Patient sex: M
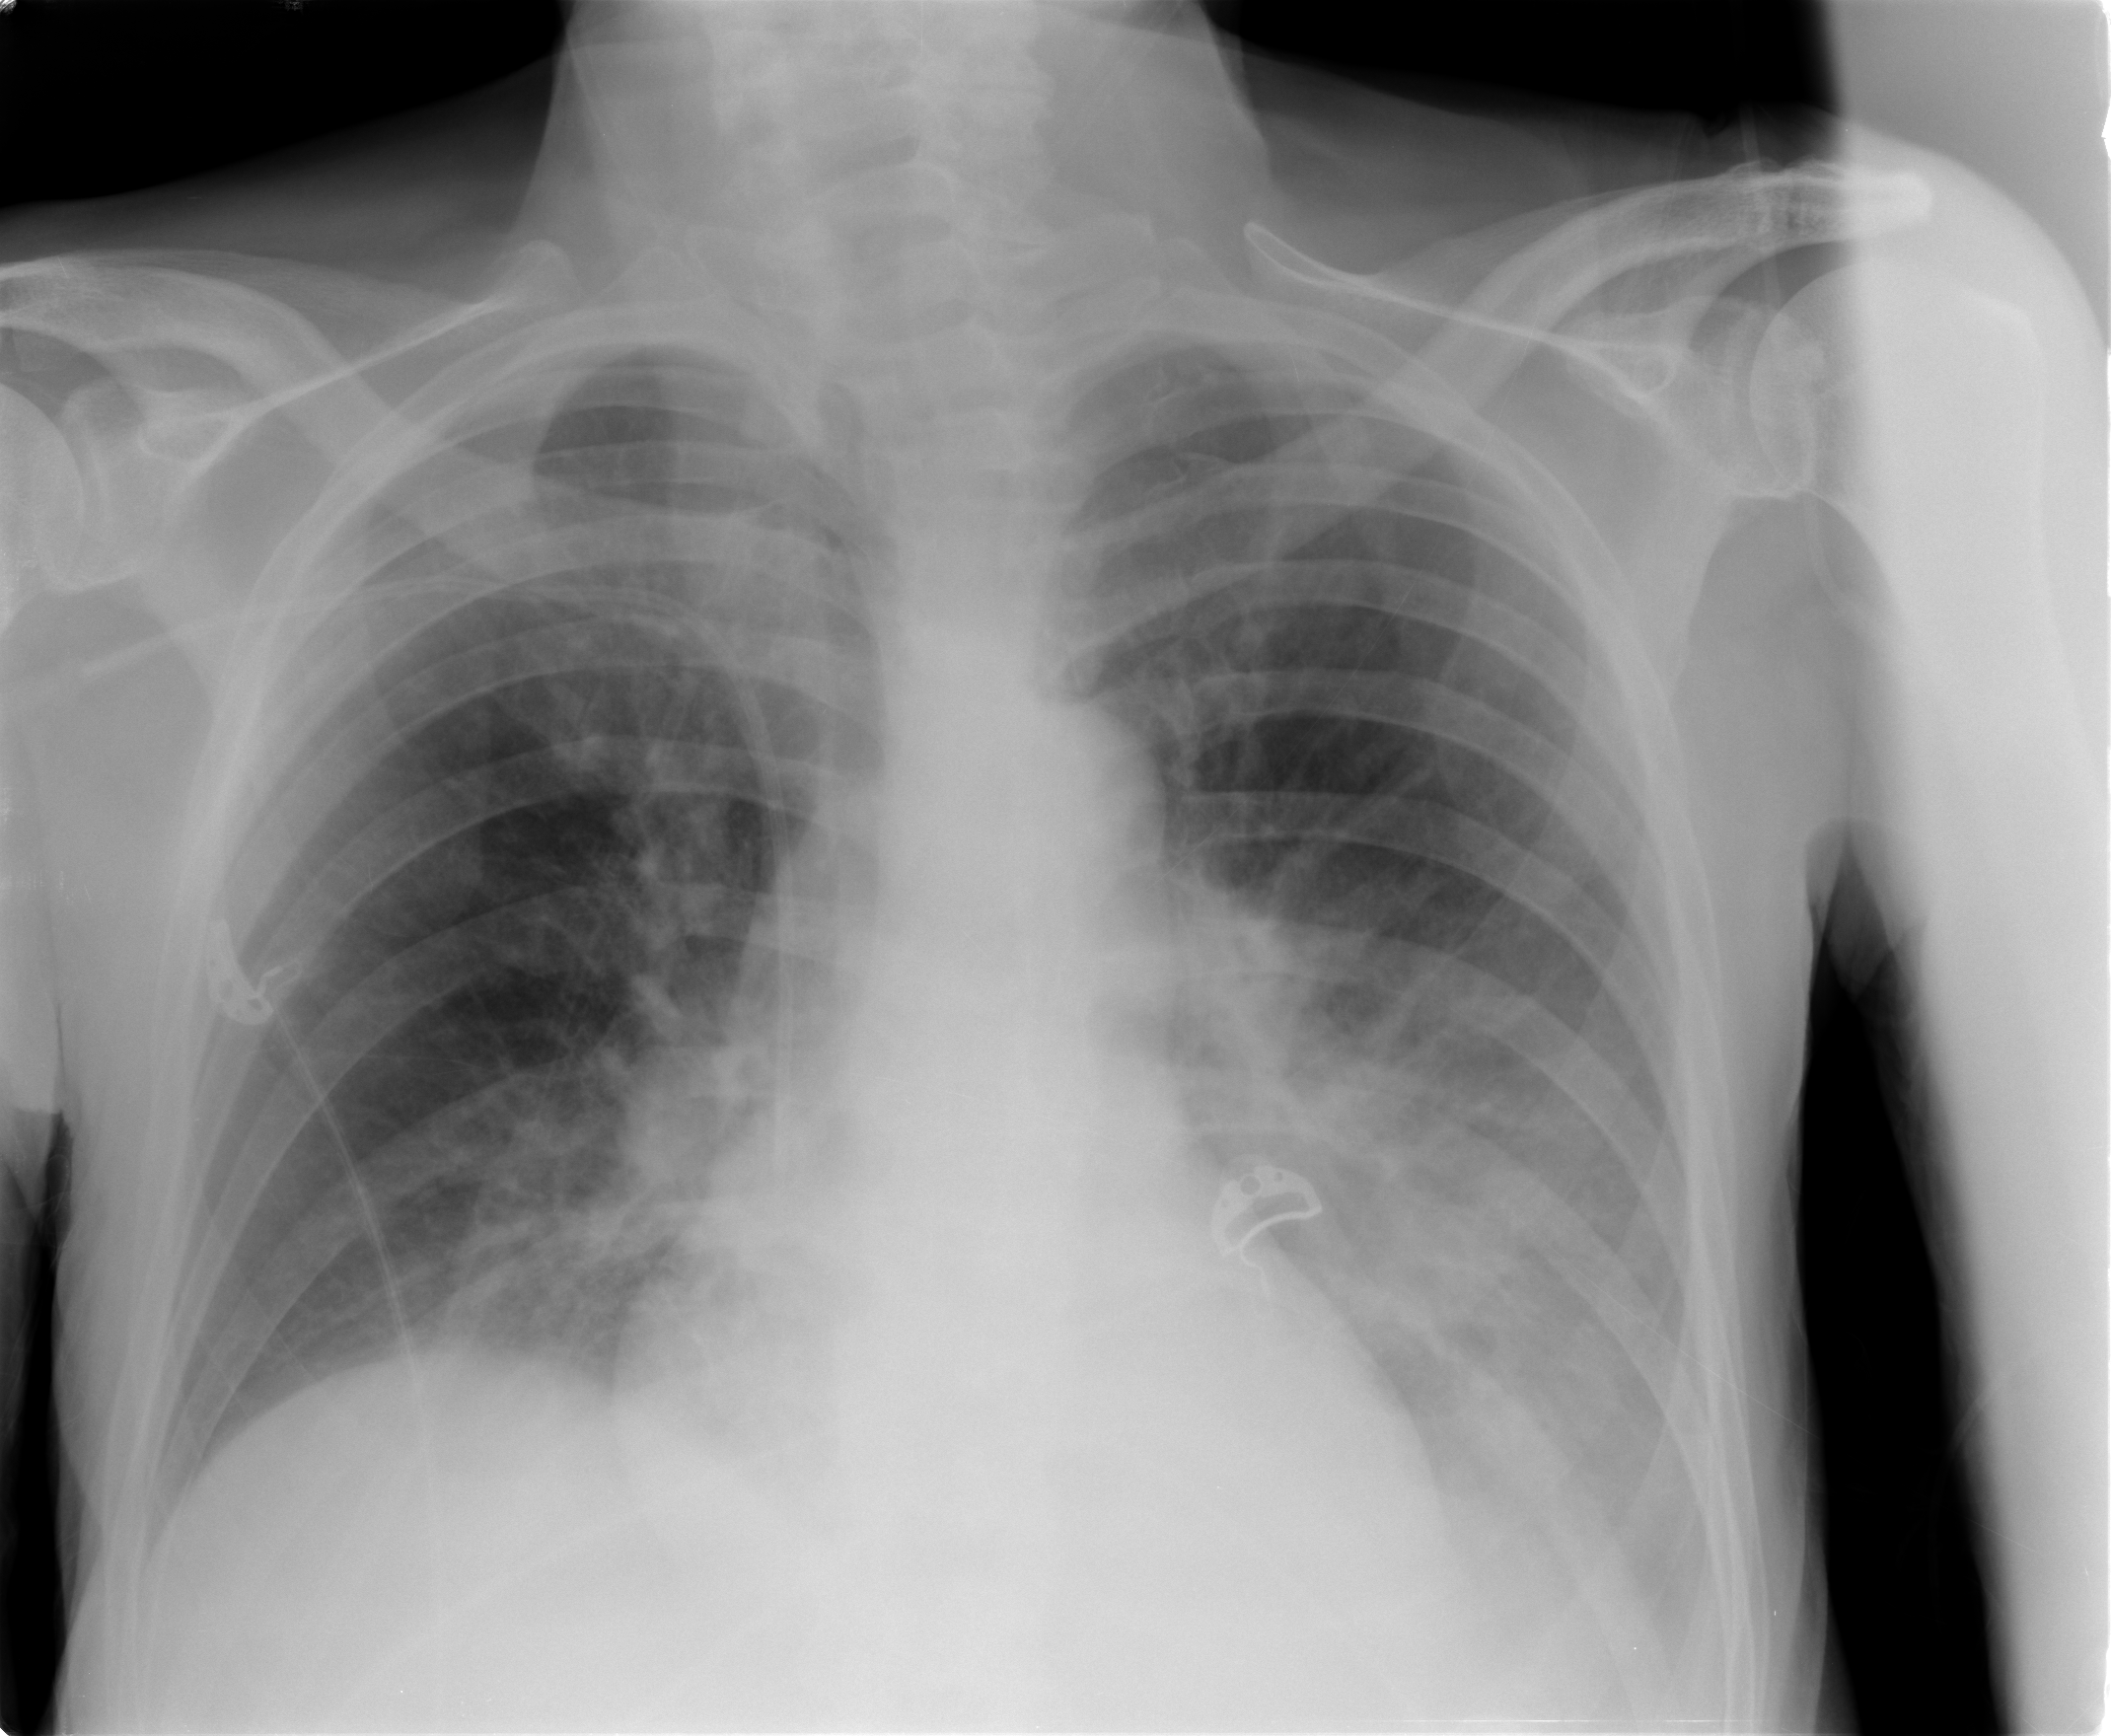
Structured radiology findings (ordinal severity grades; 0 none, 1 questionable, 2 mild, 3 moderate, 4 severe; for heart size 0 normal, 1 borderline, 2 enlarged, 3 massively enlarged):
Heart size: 0
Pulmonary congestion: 2
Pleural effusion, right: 0
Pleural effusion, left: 2
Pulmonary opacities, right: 1
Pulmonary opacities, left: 2
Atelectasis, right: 0
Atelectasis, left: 2